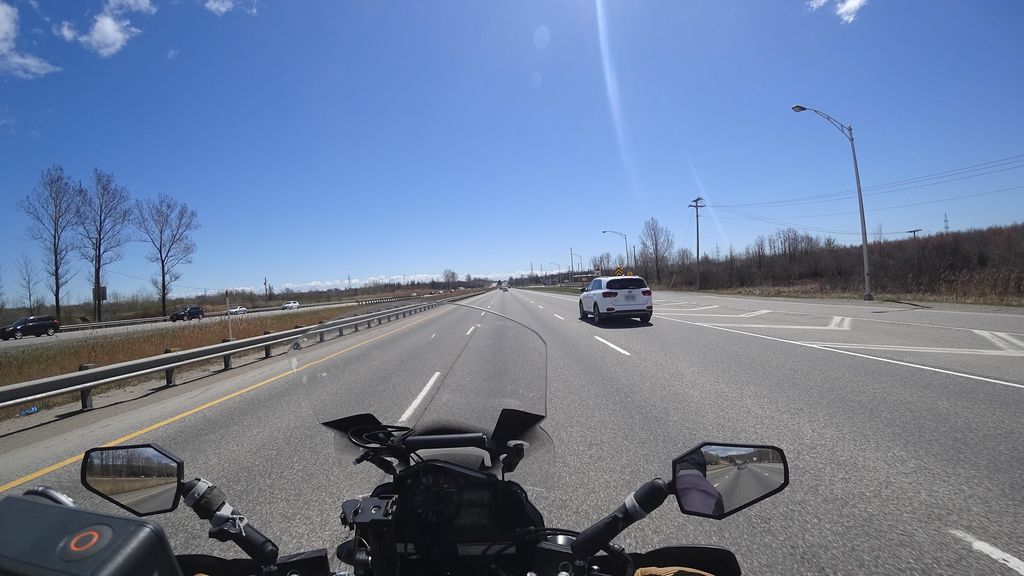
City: quebec_city